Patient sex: M
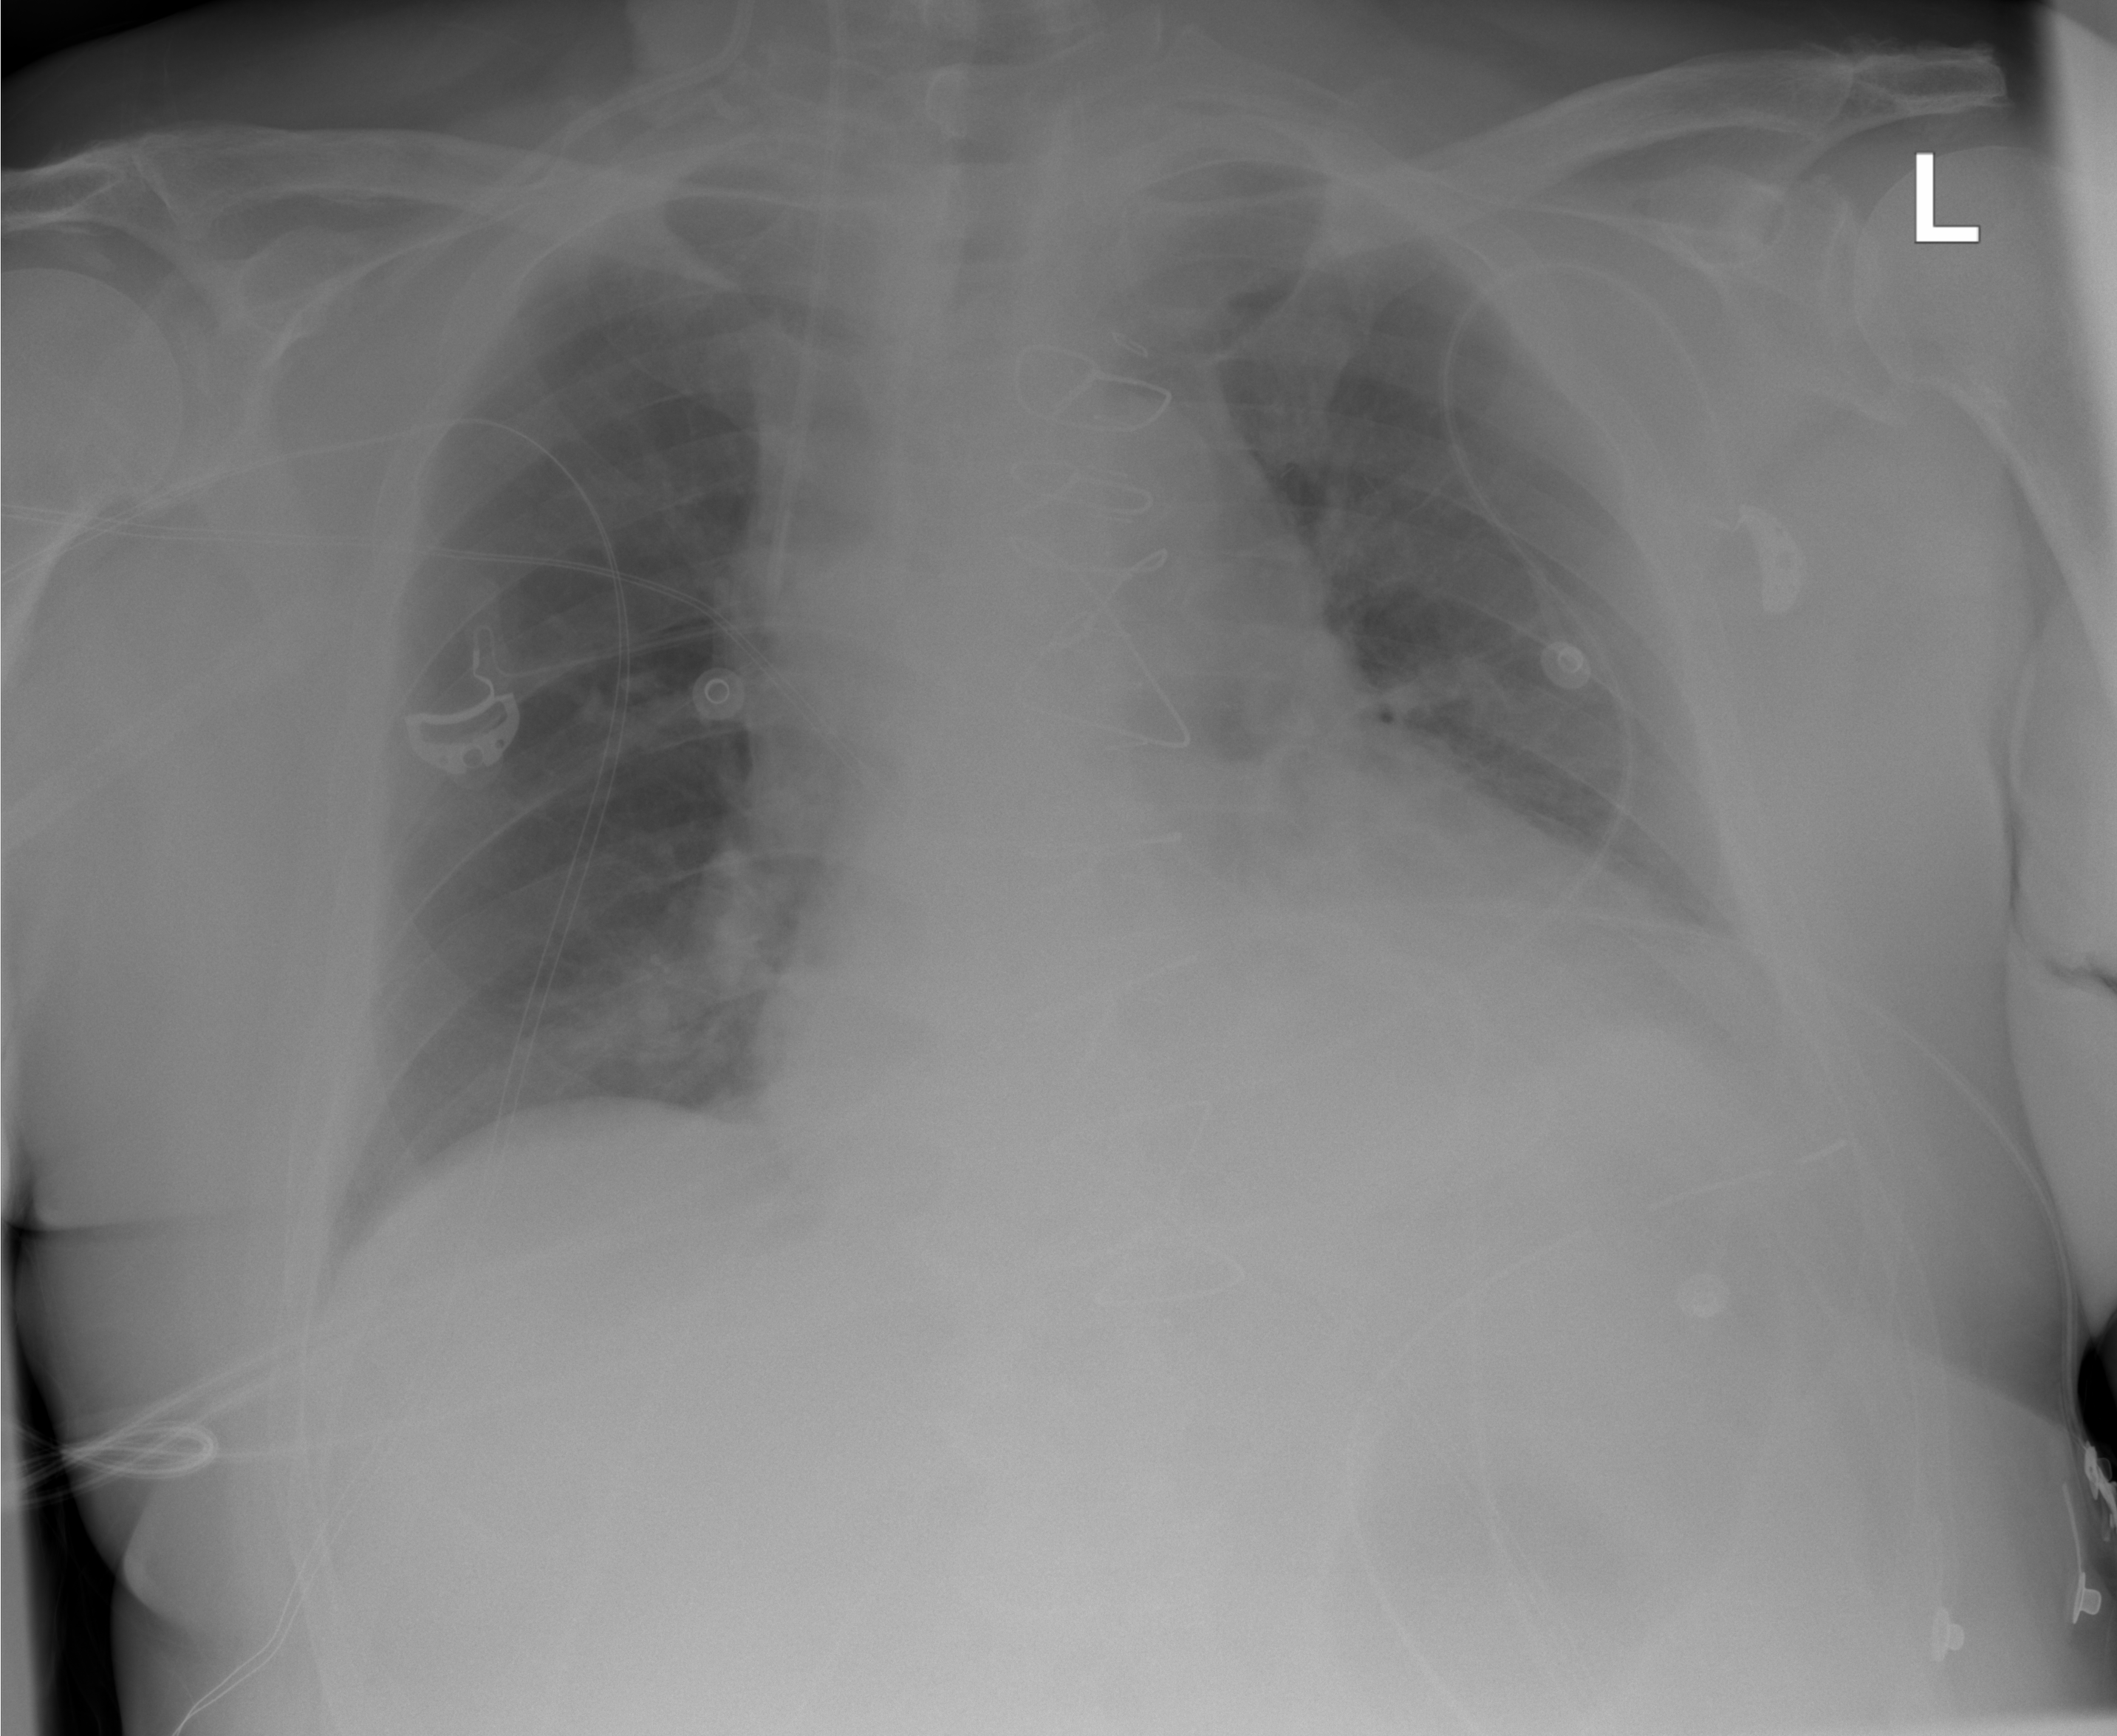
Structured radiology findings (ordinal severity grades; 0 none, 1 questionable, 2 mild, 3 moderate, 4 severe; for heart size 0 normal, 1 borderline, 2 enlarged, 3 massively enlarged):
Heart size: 2
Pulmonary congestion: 1
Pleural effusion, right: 0
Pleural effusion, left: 2
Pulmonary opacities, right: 0
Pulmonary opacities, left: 0
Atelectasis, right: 0
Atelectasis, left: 2